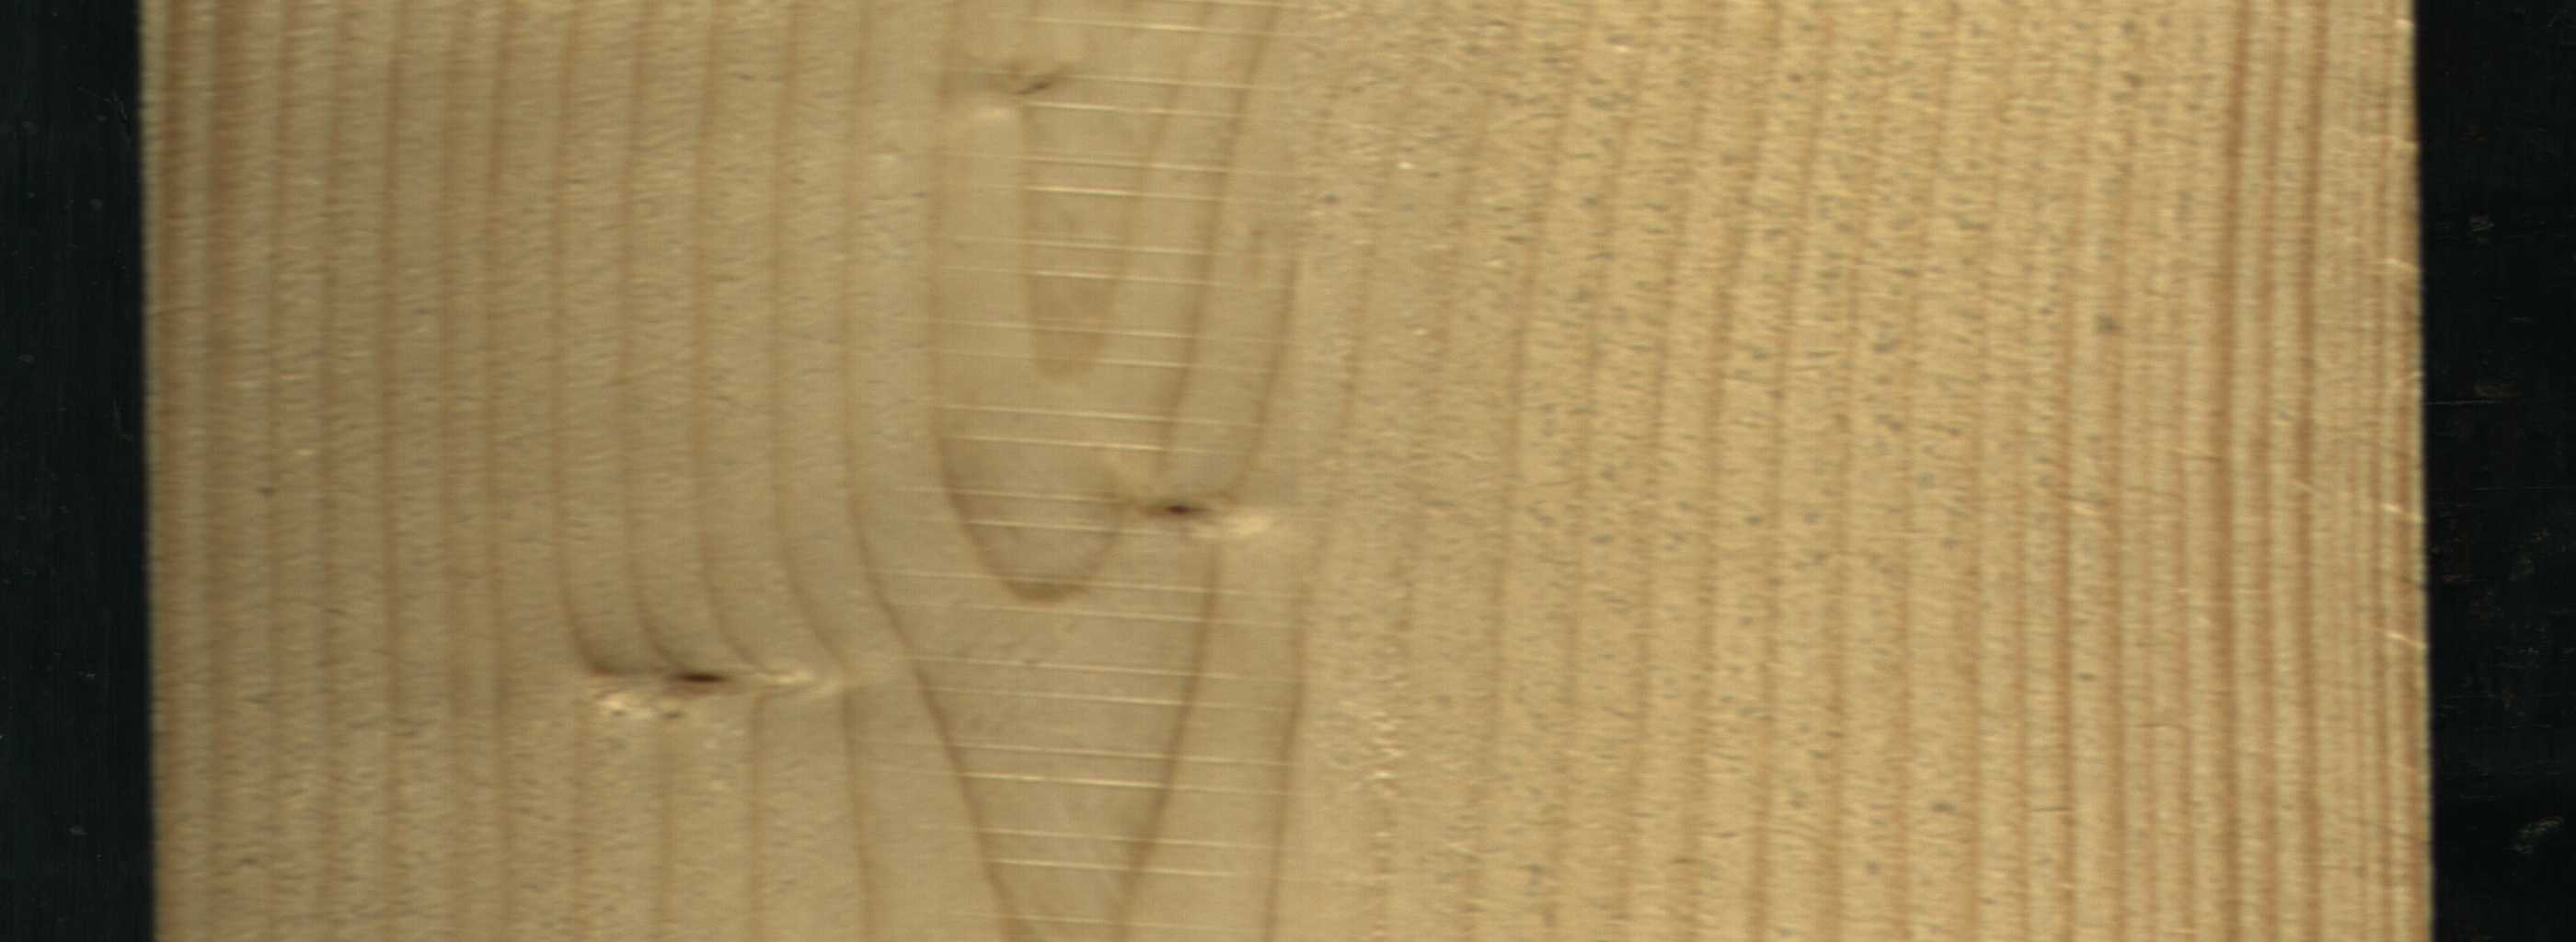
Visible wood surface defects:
Live_Knot
Live_Knot